Aerial crown-view tile of a tropical tree (Barro Colorado Island, Panama), acquired 20250414:
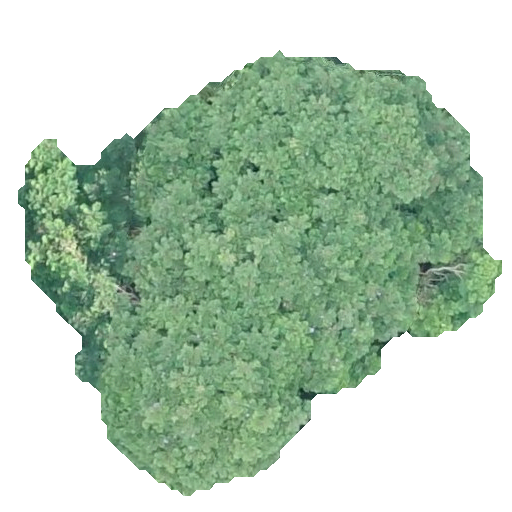
Species: Jacaranda copaia
GBIF accepted scientific name: Jacaranda copaia
Crown area: 202.453 m²